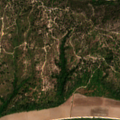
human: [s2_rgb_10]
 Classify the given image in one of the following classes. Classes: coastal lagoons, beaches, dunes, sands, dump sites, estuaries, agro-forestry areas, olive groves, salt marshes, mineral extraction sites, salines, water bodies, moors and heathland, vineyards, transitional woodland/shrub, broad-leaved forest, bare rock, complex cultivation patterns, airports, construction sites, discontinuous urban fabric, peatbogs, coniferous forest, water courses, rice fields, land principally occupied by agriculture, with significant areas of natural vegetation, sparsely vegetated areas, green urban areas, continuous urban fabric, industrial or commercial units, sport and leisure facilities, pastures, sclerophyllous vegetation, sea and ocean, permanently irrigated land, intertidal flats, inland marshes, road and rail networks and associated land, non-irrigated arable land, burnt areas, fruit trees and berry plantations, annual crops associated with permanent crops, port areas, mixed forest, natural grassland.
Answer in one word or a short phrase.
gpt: rice fields, broad-leaved forest, mixed forest